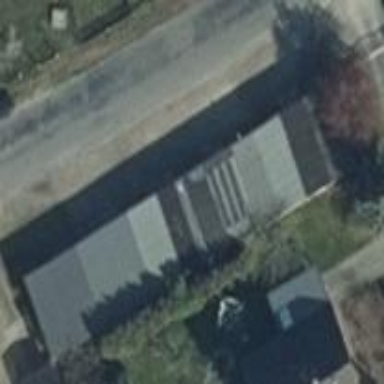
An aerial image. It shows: Garages as the designated land use.